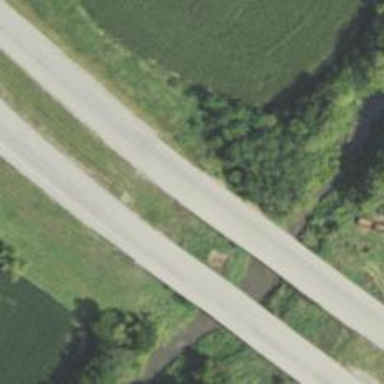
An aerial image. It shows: Primary highway bridge on expressway.